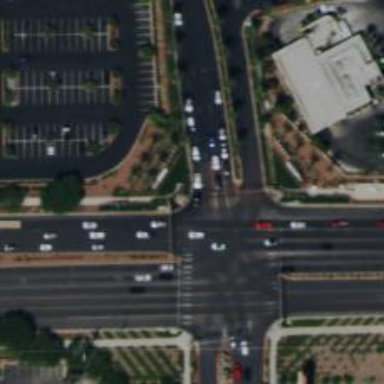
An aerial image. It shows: Solid stop line on the road marking.